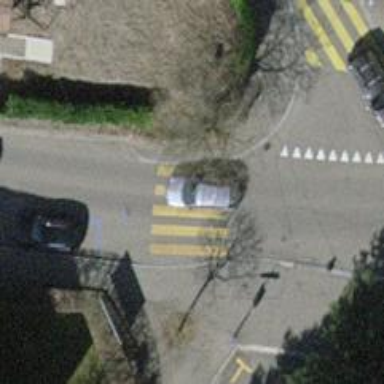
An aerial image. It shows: Footway with asphalt surface and zebra crossing.